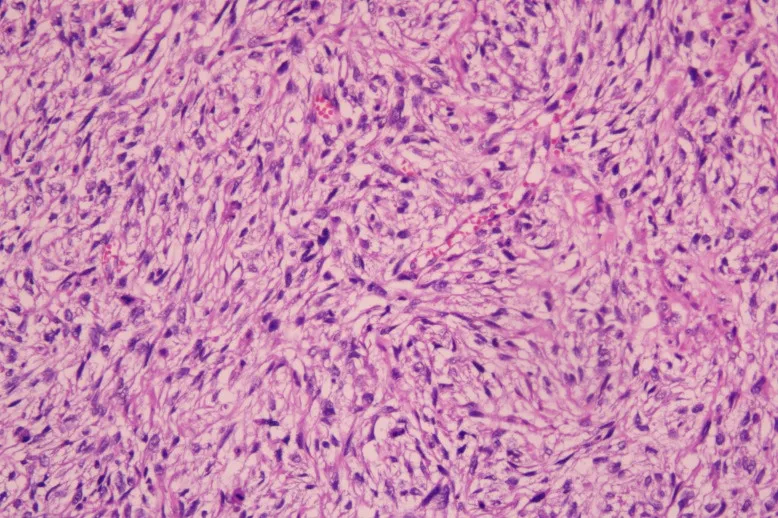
Photomicrograph of gastrointestinal stromal tumor (H&E, x200).
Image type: pathology (h&e)